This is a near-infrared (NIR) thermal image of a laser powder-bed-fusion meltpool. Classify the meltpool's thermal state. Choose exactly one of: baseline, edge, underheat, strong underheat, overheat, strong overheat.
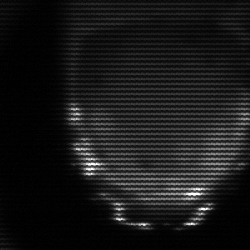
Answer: edge